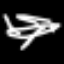
Label: airplane